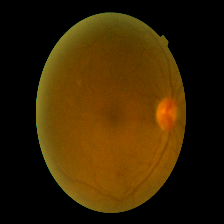
Diabetic retinopathy grade: Mild